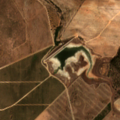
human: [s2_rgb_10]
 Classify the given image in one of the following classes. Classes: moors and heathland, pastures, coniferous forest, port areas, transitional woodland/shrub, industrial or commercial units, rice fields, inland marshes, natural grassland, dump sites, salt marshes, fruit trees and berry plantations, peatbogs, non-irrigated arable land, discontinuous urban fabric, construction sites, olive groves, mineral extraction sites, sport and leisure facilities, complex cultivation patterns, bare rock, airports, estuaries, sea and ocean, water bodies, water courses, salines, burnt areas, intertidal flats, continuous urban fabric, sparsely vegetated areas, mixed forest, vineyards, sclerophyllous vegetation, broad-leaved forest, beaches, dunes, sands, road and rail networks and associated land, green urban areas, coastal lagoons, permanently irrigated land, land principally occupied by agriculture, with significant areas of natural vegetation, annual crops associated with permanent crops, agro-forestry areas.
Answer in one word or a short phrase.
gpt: non-irrigated arable land, olive groves, transitional woodland/shrub, water bodies